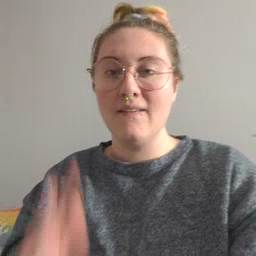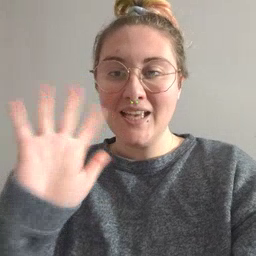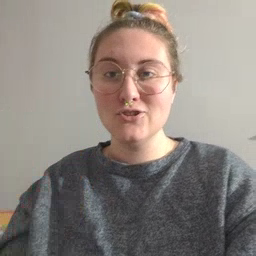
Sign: finish